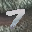
Label: 7